Question: I'm accessing a Visual FoxPro Table (DBF File) via VFP OleDB Provider in a C# Application.
Is there an equivalent of 'UPDATE TOP' (MS SQL) in VFP?
This is my current Query:
'''
UPDATE HM_LIST
SET
HM_DATE=DATE(2014,5,22) ,
HM_STATION="CM_PC" ,
HM_TIME="17:06" ,
HM_USER="TEST"
WHERE
HM_STATION=''
AND HM_TIME=''
AND HM_USER=''
'''
The problem is, all rows are matching to my parameters.
But I want to update only one of those matching rows.
There is no Primary_Key.
I can't use 'INSERT'.

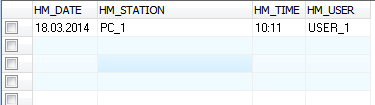
Answer: With the hint of Oleg I found a workaround for the missing primary key.
But it needs two Querys
First select the alias 'RECNO' of the matching rows.
'''
SELECT RECNO() FROM table_name WHERE foo=''
'''
Now read the first row of the Result (this is the "id" of the row)
Save it as a variable ('int row_id') and put after 'WHERE' Statment of the 'UPDATE' Query only following line : '"RECNO() ="+row_id'
Example :
'''
var MyOleDBCommand = MyOleDBConnection.CreateCommand();
MyOleDBCommand.CommandText = "SELECT RECNO() FROM table_name WHERE foo=''";
int row_id = -1;
/** Search for some matching rows **/
using(var reader = MyOleDBCommand.ExecuteReader()){
// Check if something was found
if(reader.HasRows){
reader.Read(); // Read only the first row (or use a for-loop if you need more then 1)
row_id = (int)reader.GetDecimal(0);
}
}
/** If a matching row was found **/
if(row_id > -1){
MyOleDBCommand.CommandText = "UPDATE table_name SET foo='bar' WHERE RECNO()="+row_id;
if(MyOleDBCommand.ExecuteNonQuery()>0){
//Successfully Updatet
}}
}
'''
RECNO has the Type 'Decimal', so you have to use 'GetDecimal(0)'